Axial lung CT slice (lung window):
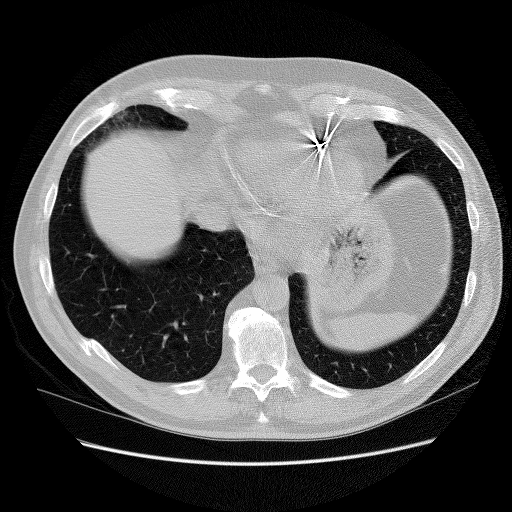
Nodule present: no